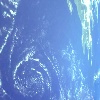
Label: water